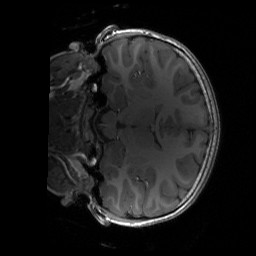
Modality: T1w
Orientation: coronal
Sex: female
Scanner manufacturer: siemens
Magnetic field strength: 3 T
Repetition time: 1.9 s
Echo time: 0.00243 s